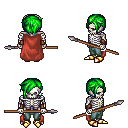
a pixel art fantasy rpg character, male body template, skeleton, maroon cape, teal pants, green pixie cut hairstyle, leather bracers, gold boots, spear, four views (front, back, left, right), 2x2 character sprite sheet, small pixel art, hard edges, no anti-aliasing